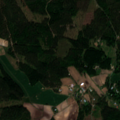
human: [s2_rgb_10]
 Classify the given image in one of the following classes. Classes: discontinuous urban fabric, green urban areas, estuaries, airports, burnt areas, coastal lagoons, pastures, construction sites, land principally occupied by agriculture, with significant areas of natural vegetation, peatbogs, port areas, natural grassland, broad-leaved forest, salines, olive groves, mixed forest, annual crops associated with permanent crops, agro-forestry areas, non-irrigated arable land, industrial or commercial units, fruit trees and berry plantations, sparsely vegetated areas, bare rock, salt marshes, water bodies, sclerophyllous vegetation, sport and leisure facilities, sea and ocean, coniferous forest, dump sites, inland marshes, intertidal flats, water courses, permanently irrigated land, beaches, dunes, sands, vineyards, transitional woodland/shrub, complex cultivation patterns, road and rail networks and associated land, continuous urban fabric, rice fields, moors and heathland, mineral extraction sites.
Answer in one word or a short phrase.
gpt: non-irrigated arable land, land principally occupied by agriculture, with significant areas of natural vegetation, coniferous forest, mixed forest, transitional woodland/shrub